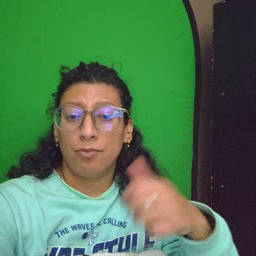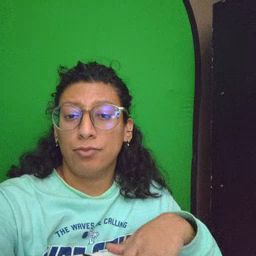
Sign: go